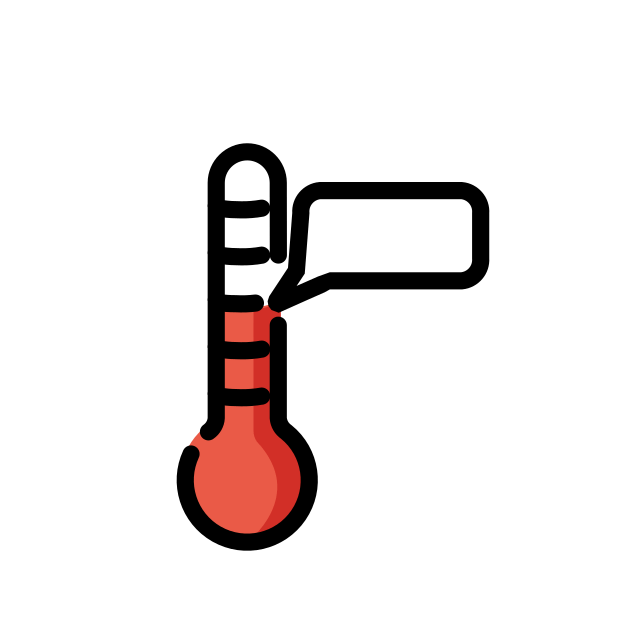
temperature taking